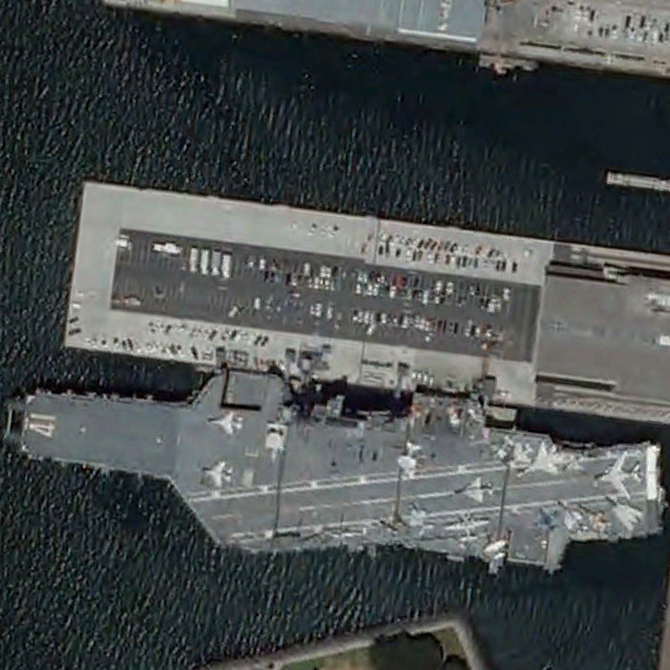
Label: aircraft_carrier